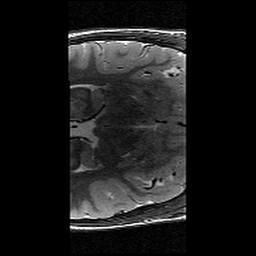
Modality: T2w
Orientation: axial
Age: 11
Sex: male
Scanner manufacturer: siemens
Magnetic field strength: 3 T
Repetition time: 9.23 s
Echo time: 0.067 s